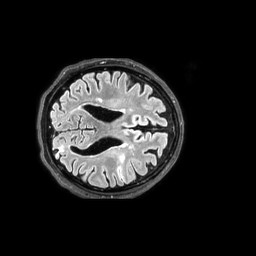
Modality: FLAIR
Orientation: axial
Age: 66
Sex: male
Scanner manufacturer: philips
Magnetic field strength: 3 T
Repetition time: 4.8 s
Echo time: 0.34 s